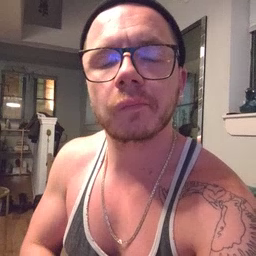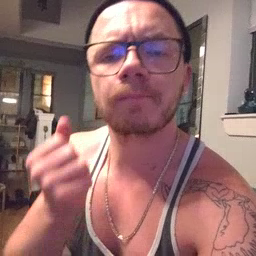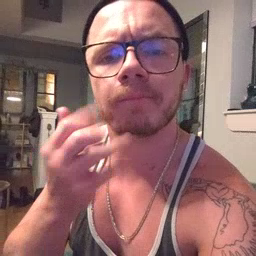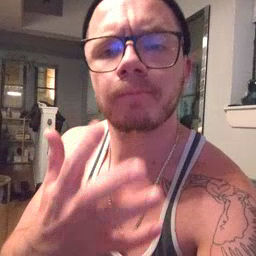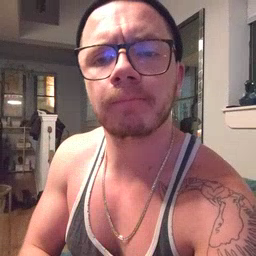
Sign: many